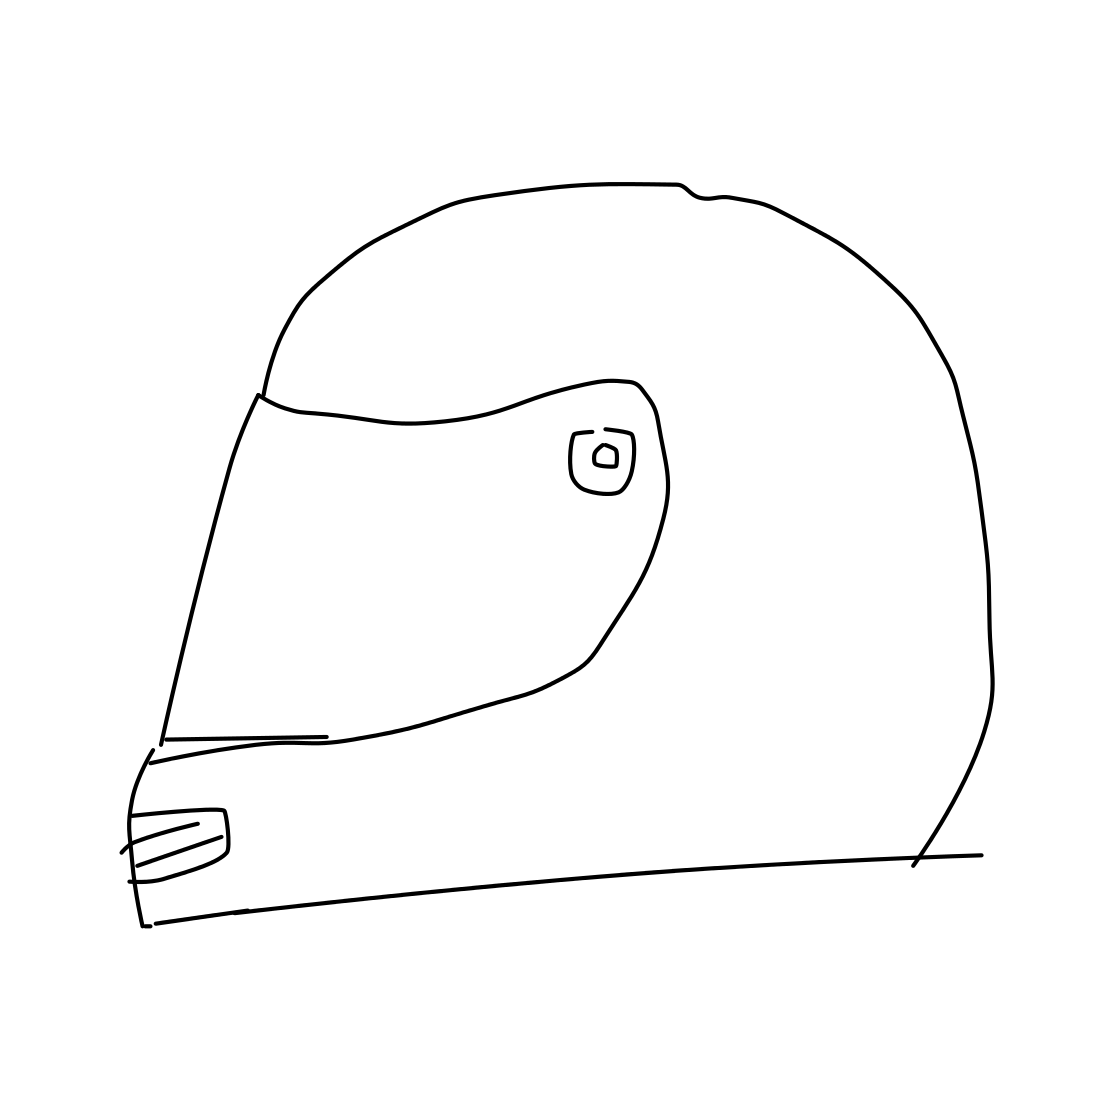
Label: helmet